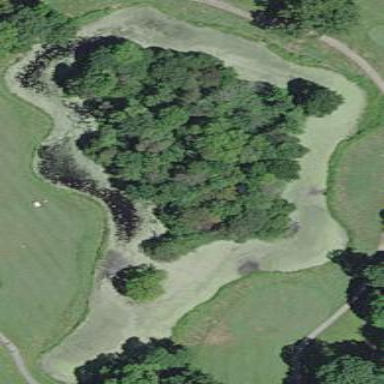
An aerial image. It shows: Picturesque scene of golf course with lateral water hazard.